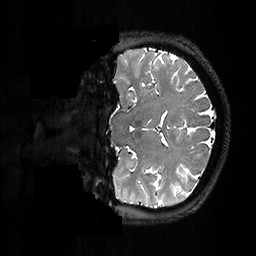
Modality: T2w
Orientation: coronal
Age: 55
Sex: female
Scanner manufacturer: ge
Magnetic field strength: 3 T
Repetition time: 3.202 s
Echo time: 0.05868 s